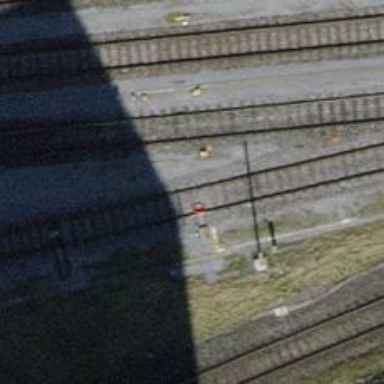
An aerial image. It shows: Railway switch.